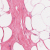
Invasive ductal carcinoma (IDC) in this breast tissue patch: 0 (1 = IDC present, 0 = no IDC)